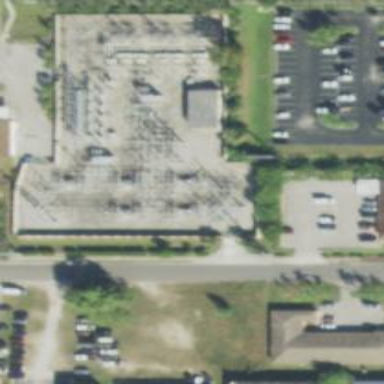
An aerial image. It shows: Switch for power supply.